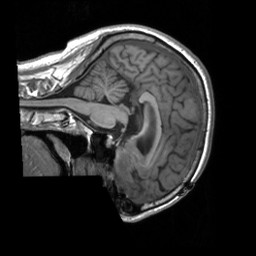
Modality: T1w
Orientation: sagittal
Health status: ill
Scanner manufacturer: siemens
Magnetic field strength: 3 T
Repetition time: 1.7 s
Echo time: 0.00239 s